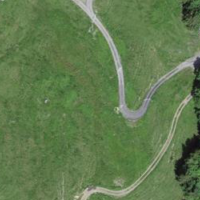
EUNIS habitat code: 23
Species observed at this site:
Fraxinus excelsior
Roeseliana roeselii